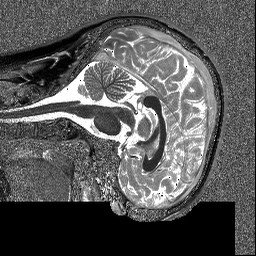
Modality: T1map
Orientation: sagittal
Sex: male